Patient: sex M, age 65
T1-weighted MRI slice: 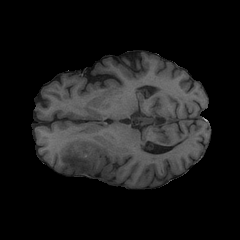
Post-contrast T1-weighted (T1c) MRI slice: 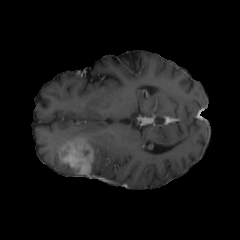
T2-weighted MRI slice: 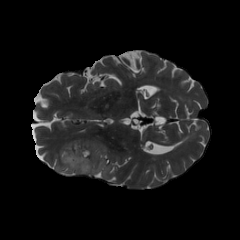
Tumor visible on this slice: yes
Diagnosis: Glioblastoma, IDH-wildtype
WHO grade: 4